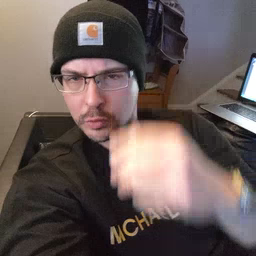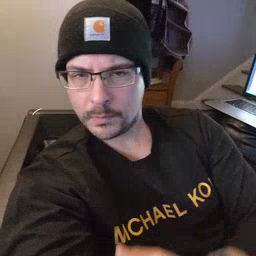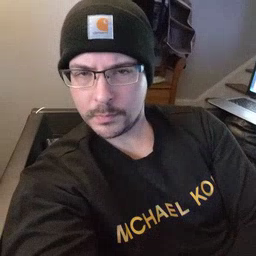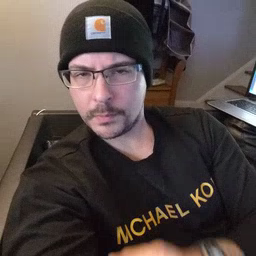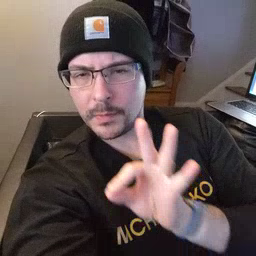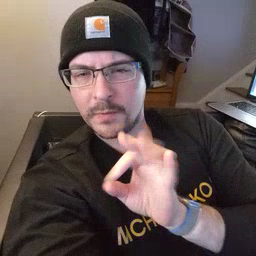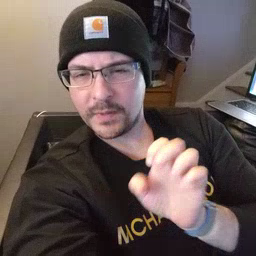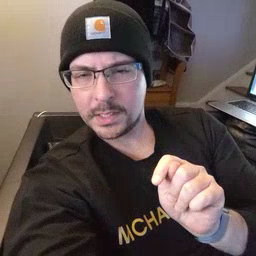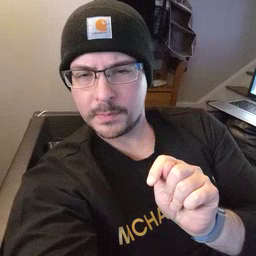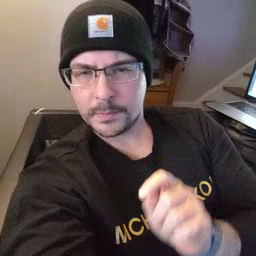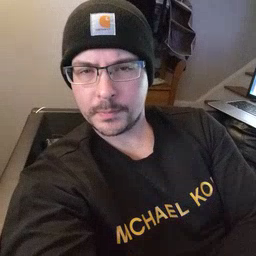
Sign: feet